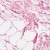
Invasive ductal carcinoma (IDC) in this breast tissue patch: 0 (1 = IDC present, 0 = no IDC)